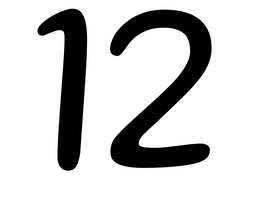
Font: Gluten_Light